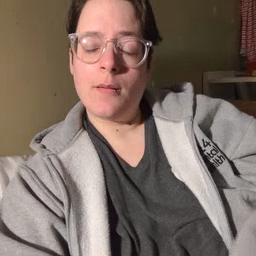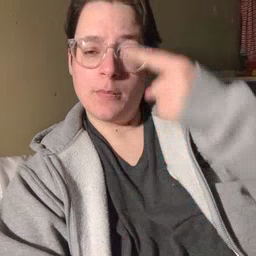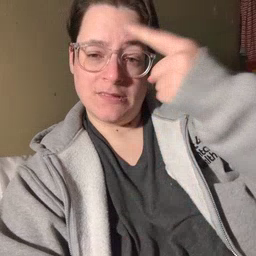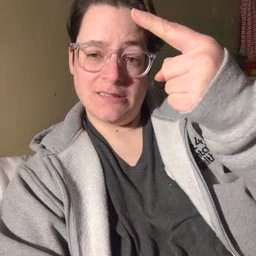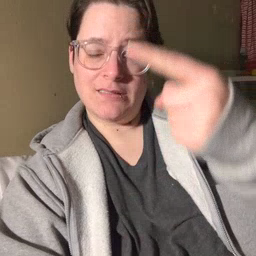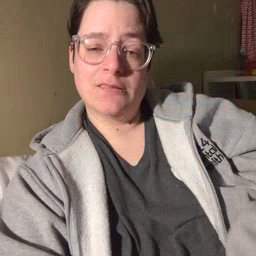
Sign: penny